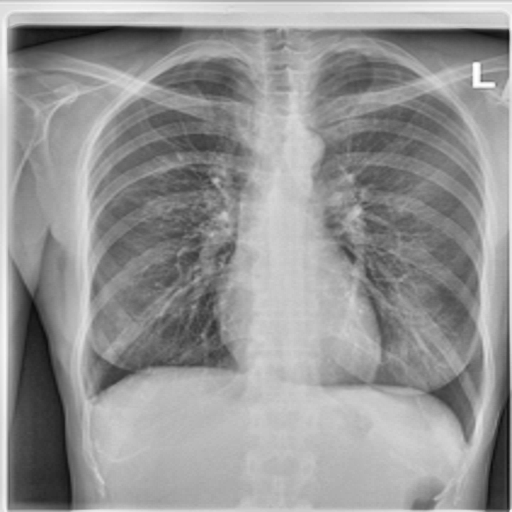
Finding: TUBERCULOSIS